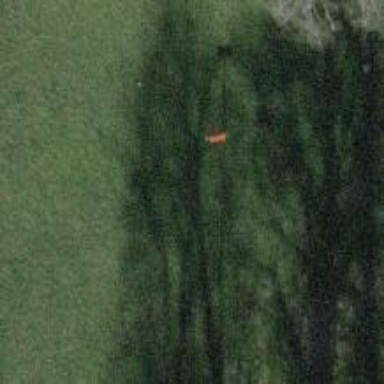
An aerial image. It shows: View of pole with roofed pipeline marker.